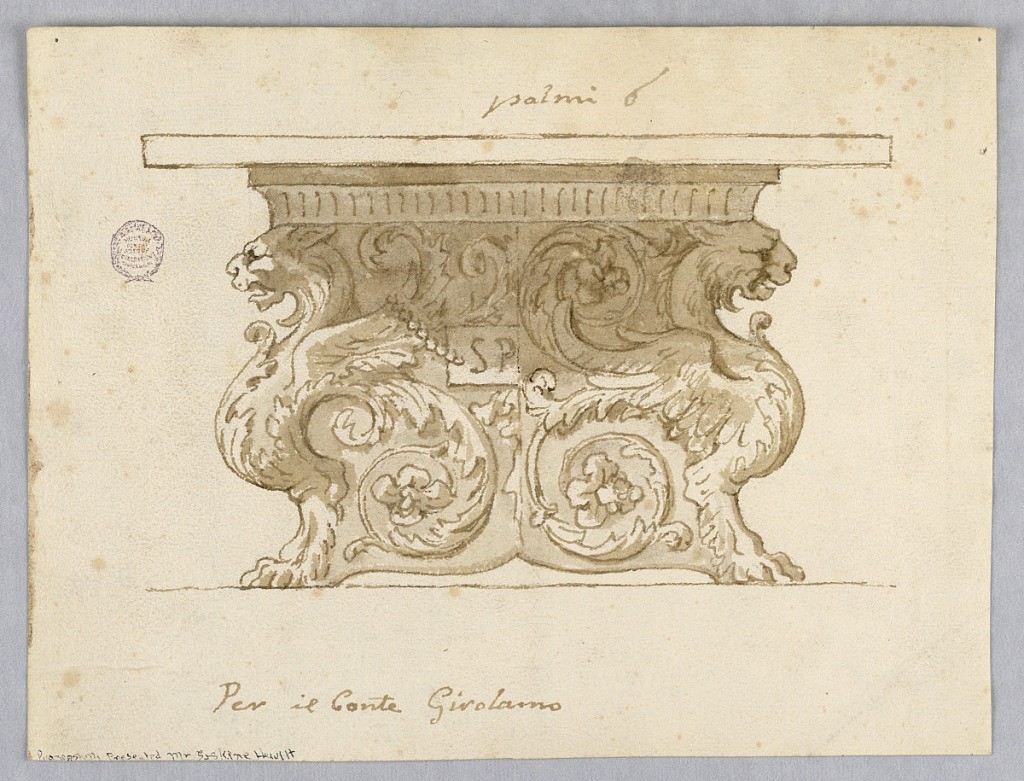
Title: Table with Alternative Designs
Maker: Unknown
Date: ca. 1600
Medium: Pen and brown ink,brush and wash, graphite on laid paper
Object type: Drawing
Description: Elevation of a table, the base in the form of fantastic animals with rinceaux. At left, a tablet reading "SP".